Interaction volume radius: 5 \u00c5
Interaction volume height: 35 \u00c5
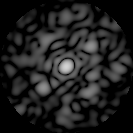
Disorder parameter: 0.594